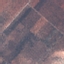
Label: PermanentCrop